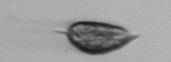
Label: Prorocentrum_triestinum